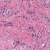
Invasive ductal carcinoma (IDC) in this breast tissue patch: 1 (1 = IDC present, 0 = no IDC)